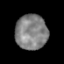
Tissue: prostate
Cell type: T cells
Senescence score: 0.3439
Nuclear area (px): 1093
Mean DAPI intensity: 130.637